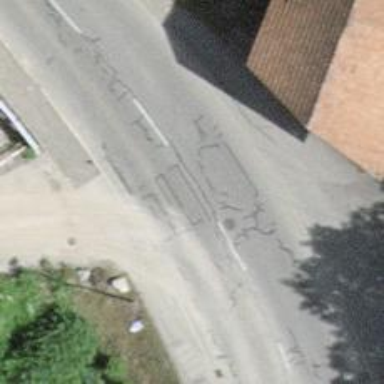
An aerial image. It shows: Uncontrolled zebra crossing on the road.